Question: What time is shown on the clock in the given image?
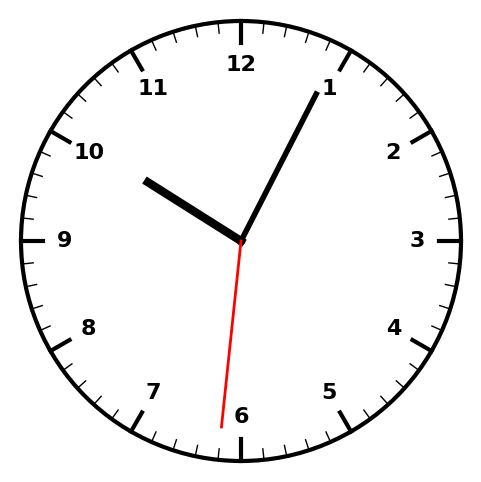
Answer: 10:04:31